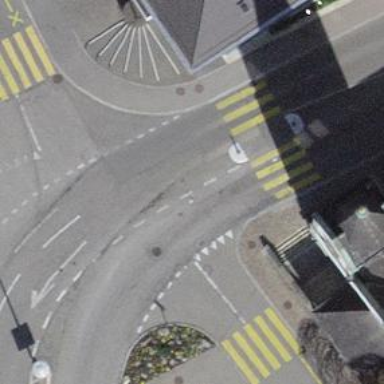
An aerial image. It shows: Uncontrolled zebra crossing on the road.